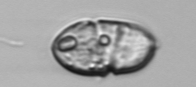
Label: Gyrodinium